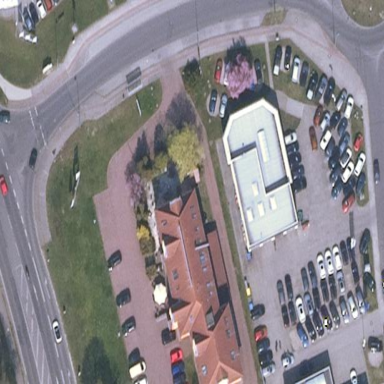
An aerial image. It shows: Hotel building for tourism.